Question: I am trying to create menu in android.
For that i made file in 'res/menu' folder called 'menu.xml'
I written following code in it:
'''
<?xml version="1.0" encoding="utf-8"?>
<menu xmlns:android="http://schemas.android.com/apk/res/android">
<item android:id="@+id/menu_bookmark"
android:title="Bookmark" />
</menu>
'''
But its giving me error on following line:
'''
<item android:id="@+id/menu_bookmark"
android:title="Bookmark" />
'''
I am trying to implement this page on Login.java where in iam searching for this page as follows:
'''
@Override
public boolean onCreateOptionsMenu(Menu menu) {
MenuInflater menuInflater = getMenuInflater();
menuInflater.inflate(R.menu., menu);
return true;
}
'''
But i am also not getting autosuggest for R.menu.menu (as if this page does not exists).
Please help me.
Error Text:
'''
Description Resource Path Location Type
Element type "item" must be followed by either attribute specifications, ">" or "/>". menu.xml /MessageReader/res/menu line 3 Android XML Format Problem
Syntax error on token ",", delete this token Login.java /MessageReader/src/com/example/messagereader line 78 Java Problem
menu cannot be resolved or is not a field Login.java /MessageReader/src/com/example/messagereader line 78 Java Problem
'''
Location of my menu.xml file:

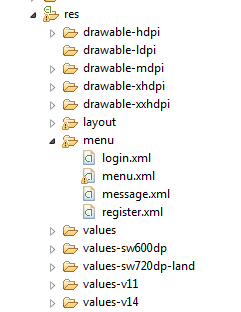
Answer: Remove the blank at the end of the line. The xml parser does not like it very much.
'''
<?xml version="1.0" encoding="utf-8"?>
<menu xmlns:android="http://schemas.android.com/apk/res/android">
<item android:id="@+id/menu_bookmark"
android:title="Bookmark"/>
</menu>
'''
And add the file name in your inflate call:
'''
@Override
public boolean onCreateOptionsMenu(Menu menu) {
MenuInflater menuInflater = getMenuInflater();
menuInflater.inflate(R.menu.menu, menu);
return true;
}
'''